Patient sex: M
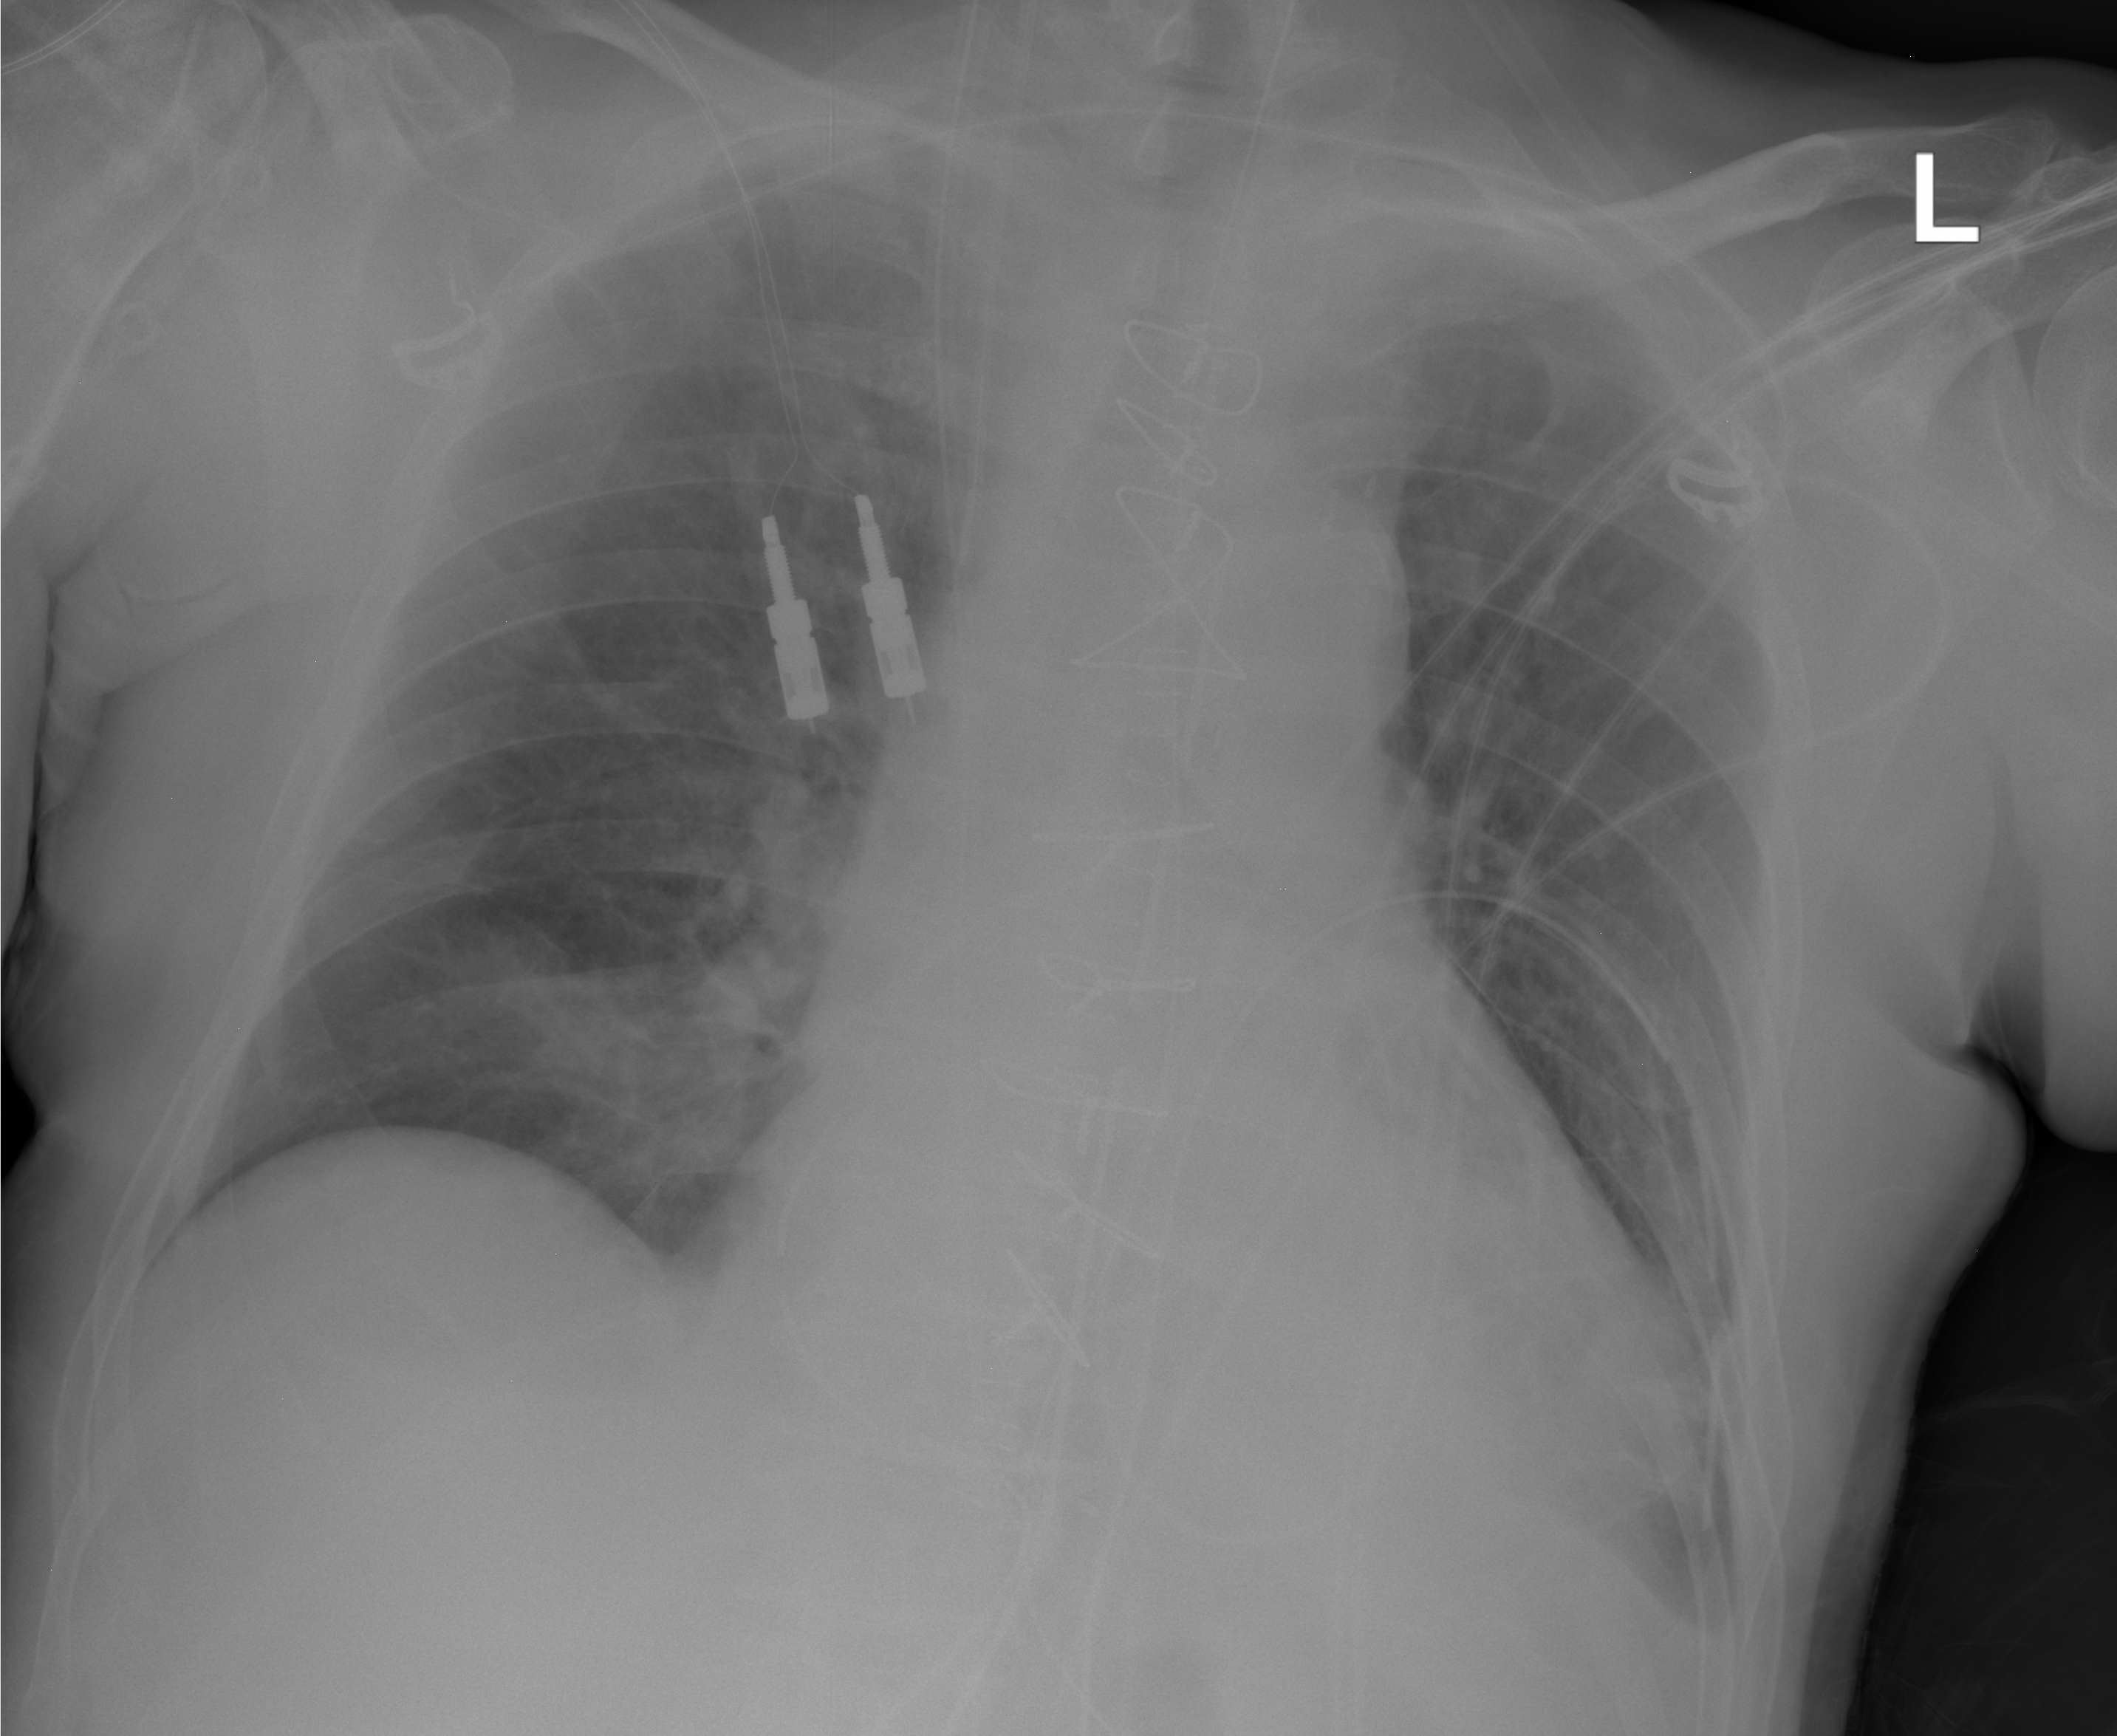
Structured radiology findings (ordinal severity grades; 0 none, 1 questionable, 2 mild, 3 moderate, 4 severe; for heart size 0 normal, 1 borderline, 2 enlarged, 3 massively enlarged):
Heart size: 2
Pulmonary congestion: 1
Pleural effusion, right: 0
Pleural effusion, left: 2
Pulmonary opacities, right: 0
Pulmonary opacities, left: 0
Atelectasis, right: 2
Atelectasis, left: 2